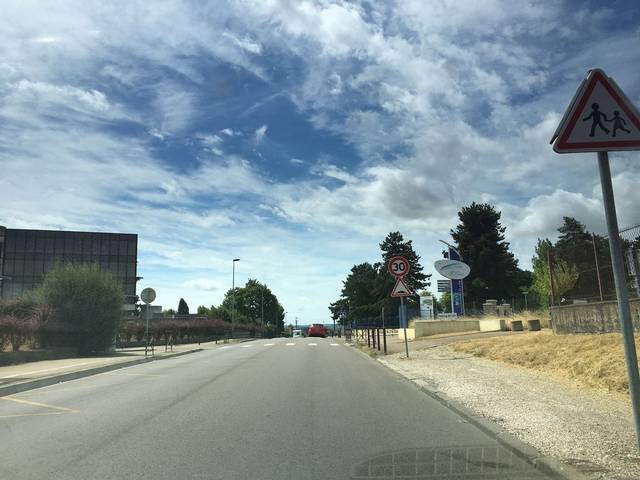
Region: France
Coordinates: 47.812, 3.561